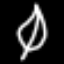
Label: leaf